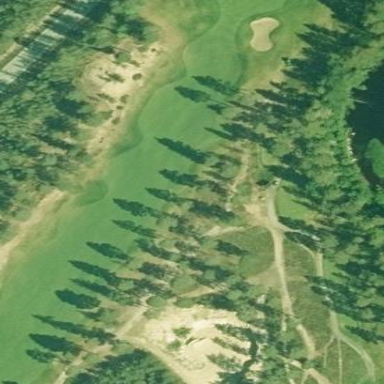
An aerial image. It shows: Grassy area designated as golf fairway.